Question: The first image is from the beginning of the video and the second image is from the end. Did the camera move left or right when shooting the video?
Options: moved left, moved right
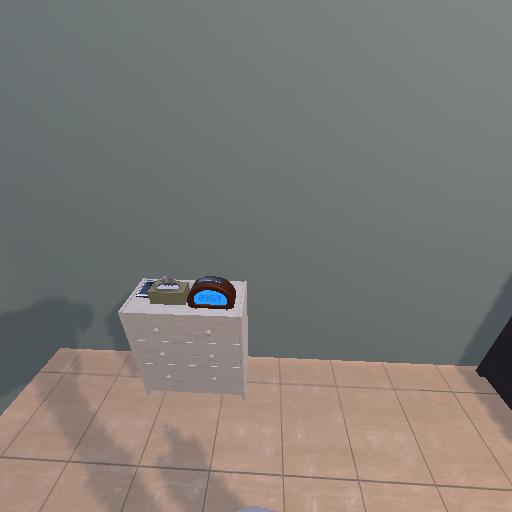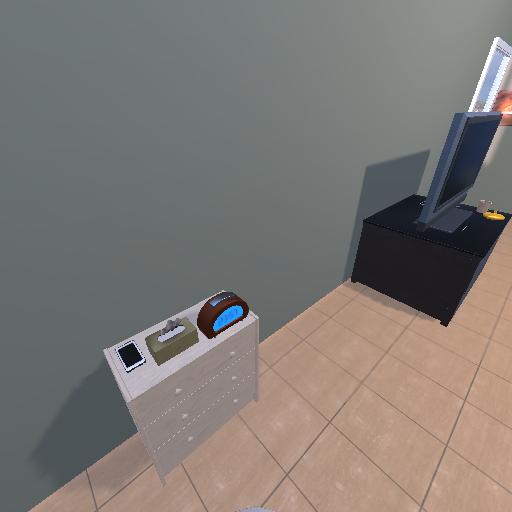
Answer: moved left